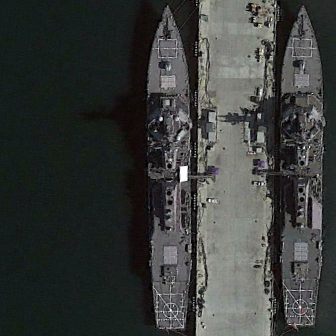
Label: destroyer